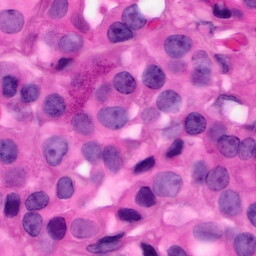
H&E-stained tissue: Pancreatic